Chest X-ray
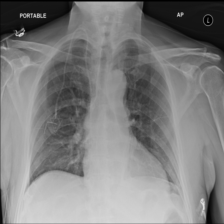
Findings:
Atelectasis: negative
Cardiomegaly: negative
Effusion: negative
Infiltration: positive
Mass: negative
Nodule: negative
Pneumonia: negative
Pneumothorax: negative
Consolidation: negative
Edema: negative
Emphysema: negative
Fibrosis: negative
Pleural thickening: negative
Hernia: negative